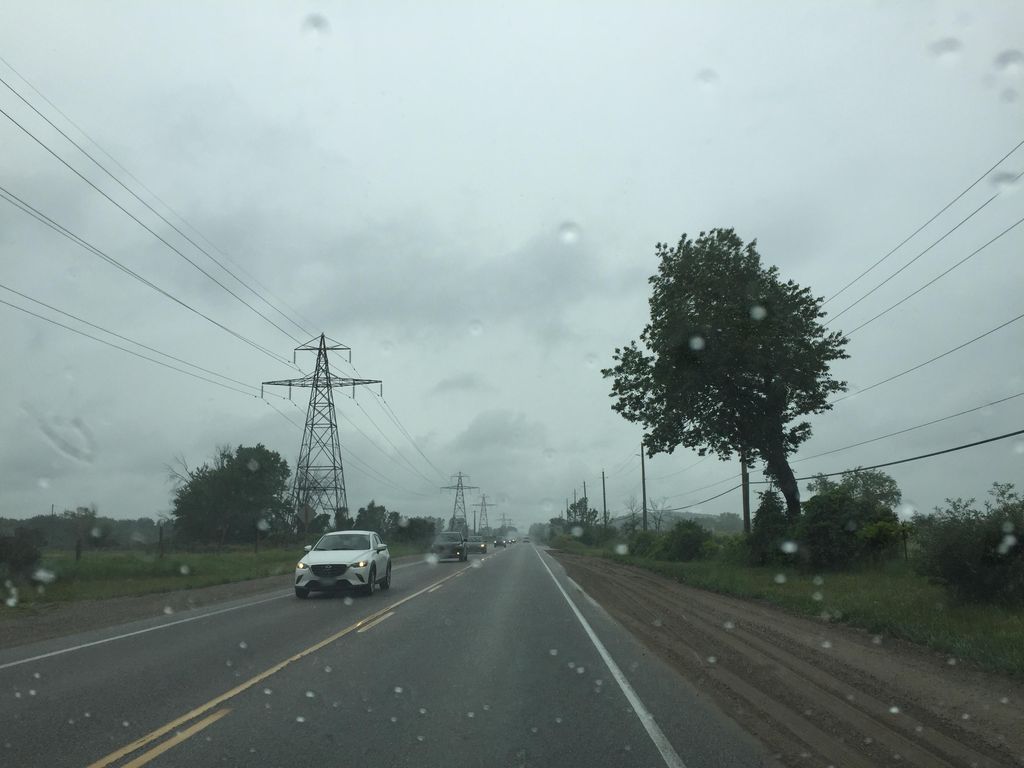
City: kitchener-waterloo